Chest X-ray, AP view. Patient: 46 years old, sex M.
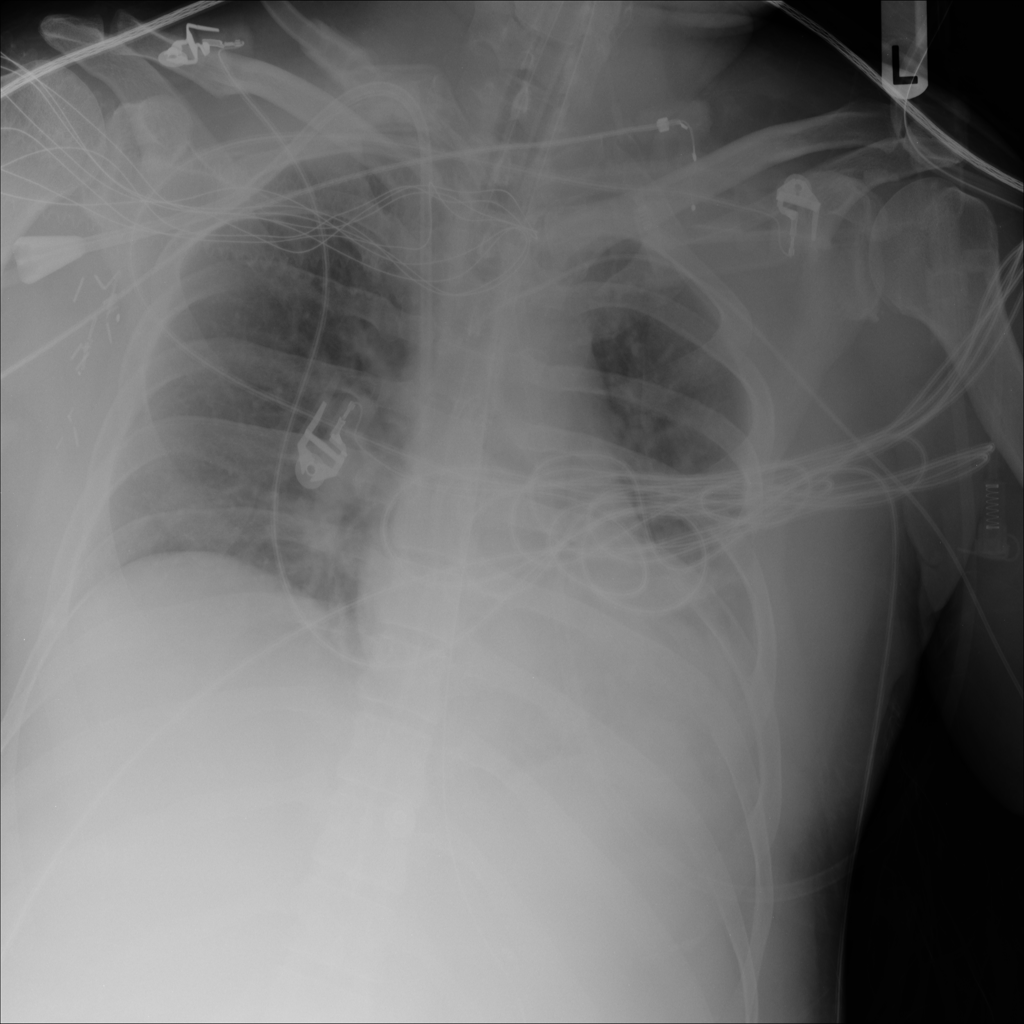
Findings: No Finding